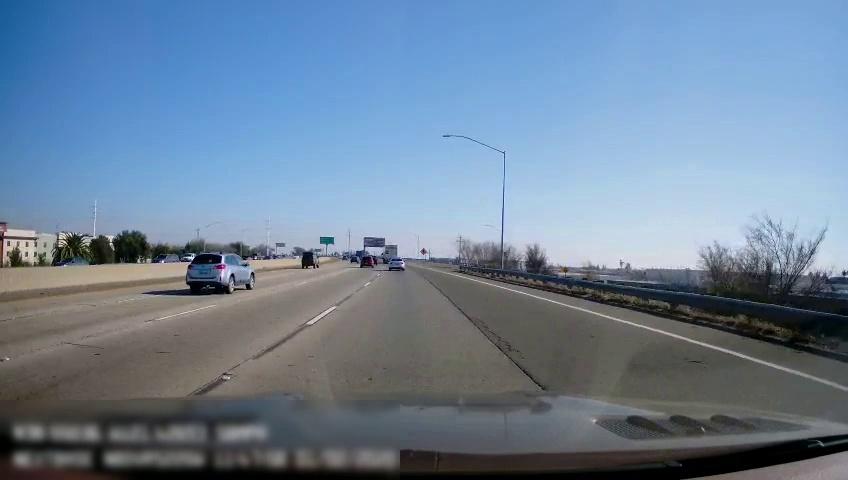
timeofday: Day
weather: Sunny
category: Drivable Space
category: Vehicles | Car
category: Vehicles | SUV
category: Vehicles | SUV
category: Vehicles | SUV
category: Vehicles | SUV
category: Vehicles | SUV
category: Vehicles | SUV
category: Vehicles | Truck
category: Lanes | Alternate Lane
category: Lanes | Alternate Lane
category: Lanes | Alternate Lane
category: Lanes | Alternate Lane
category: Lanes | Alternate Lane
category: Traffic | Signs